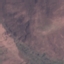
Land use / land cover: HerbaceousVegetation